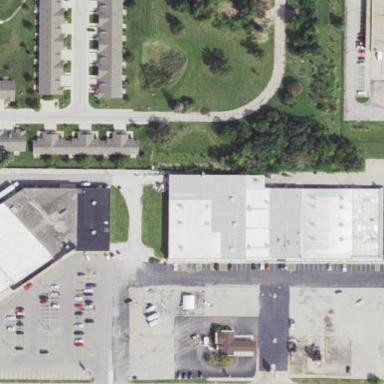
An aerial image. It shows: Retail area.